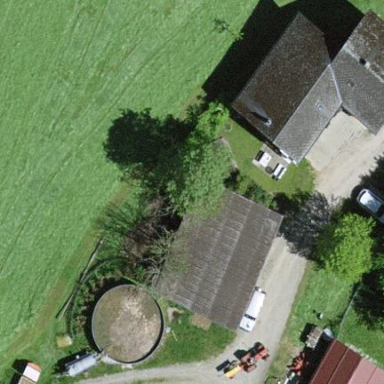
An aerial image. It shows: Farm auxiliary building.